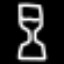
Label: hourglass